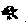
Label: bird